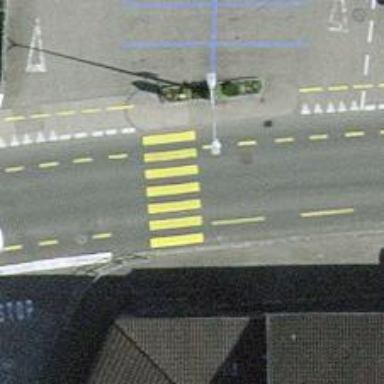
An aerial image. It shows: Uncontrolled zebra crossing on the road.